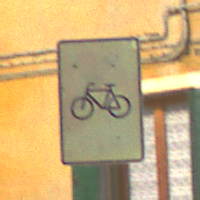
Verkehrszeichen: RadverkehrOhnePfeilsymbol
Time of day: MorningAfternoon
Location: Outdoor (Urban)
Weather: Clear
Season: NotSpecified
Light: Natural